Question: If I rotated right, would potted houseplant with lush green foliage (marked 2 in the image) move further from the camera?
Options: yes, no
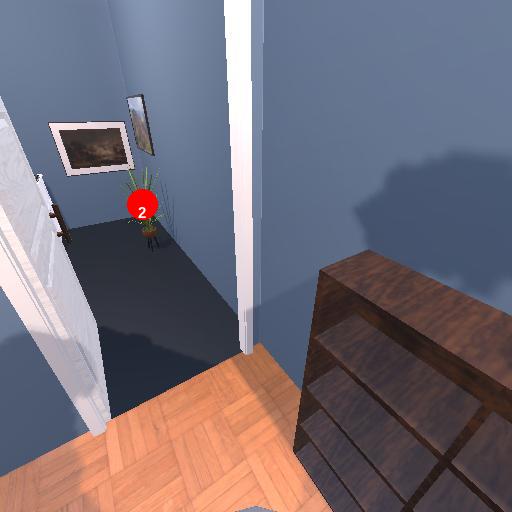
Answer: yes